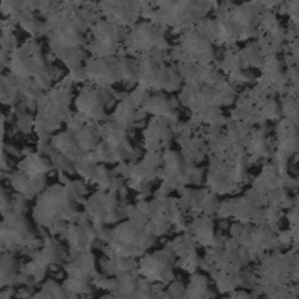
Label: frost